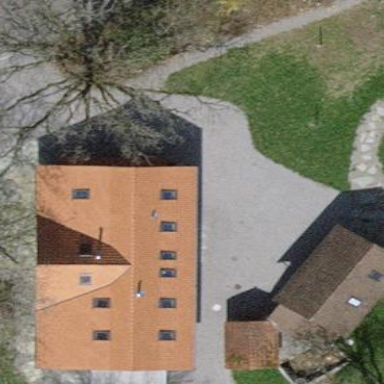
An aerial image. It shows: Rural barn.